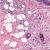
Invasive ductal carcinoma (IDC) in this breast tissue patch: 1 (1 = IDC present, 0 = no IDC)